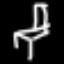
Label: chair